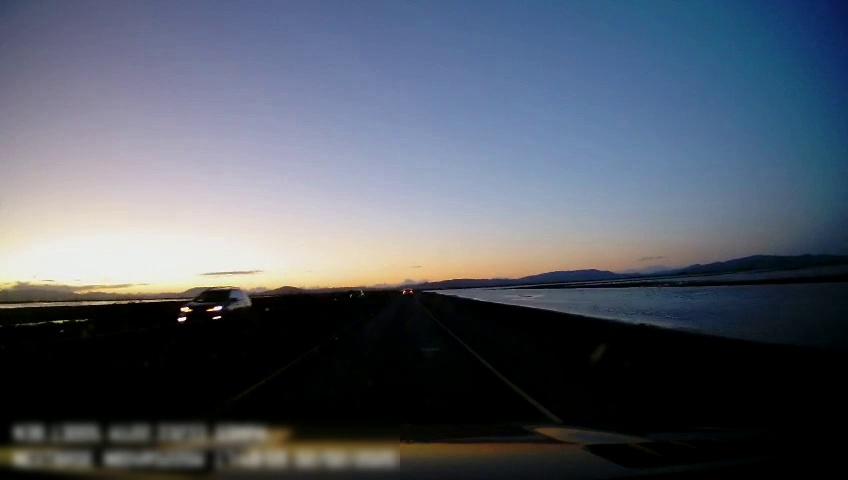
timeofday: Dusk/Dawn/Twilight
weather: Sunny
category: Drivable Space
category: Vehicles | SUV
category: Vehicles | Car
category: Vehicles | Car
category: Lanes | Current Lane
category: Lanes | Current Lane